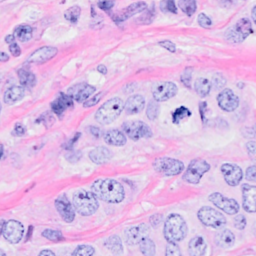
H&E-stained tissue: Breast